Question: i want to get last 1 week record from database using current date but my query wil not getting any result from database help me i try so much see screen shot

date which store in database is in "datetime" format and date which i used current date 1 week old date is in string format what is problem please help me
'''
value save in database in this format " 19/02/2014 14:08"
jobarr = db.getALLCompJobs(sCurrent,sWeekBefore);
private static final String TABLE_COMPLETED_JOBS = "jobs";
private static final String KEY_COMPID = "_compid";
private static final String KEY_TIMEJOB = "timejob";
private static final String KEY_TIMEWEEK = "timeweek";
private static final String KEY_PICK = "pick";
private static final String KEY_DEST = "dest";
private static final String KEY_FARE = "fare";
String CREATE_COMPLETED_TABLE = "CREATE TABLE " + TABLE_COMPLETED_JOBS
+ "(" + KEY_COMPID + " INTEGER PRIMARY KEY," + KEY_TIMEJOB
+ " TEXT," + KEY_PICK + " TEXT," + KEY_DEST + " TEXT,"
+ KEY_FARE + " TEXT,"
+ KEY_TIMEWEEK + " datetime" + ")";
public List<JobSchmeModel> getALLCompJobs(String sCurrent,String sWeekBefore) {
List<JobSchmeModel> compjobsList = new ArrayList<JobSchmeModel>();
String selectQuery = "SELECT * FROM " + TABLE_COMPLETED_JOBS + " WHERE "
+ KEY_TIMEWEEK + ">=" + sWeekBefore + " AND " + KEY_TIMEWEEK + "<=" + sCurrent + "
ORDER BY "+KEY_COMPID+" DESC";
SQLiteDatabase db = this.getWritableDatabase();
Cursor cursor = db.rawQuery(selectQuery, null);
when i see in debug query look like this
SELECT * FROM jobs WHERE timeweek>=19/02/2014 09:17 AND timeweek<=26/02/2014
09:17 ORDER BY _compid DESC
'''
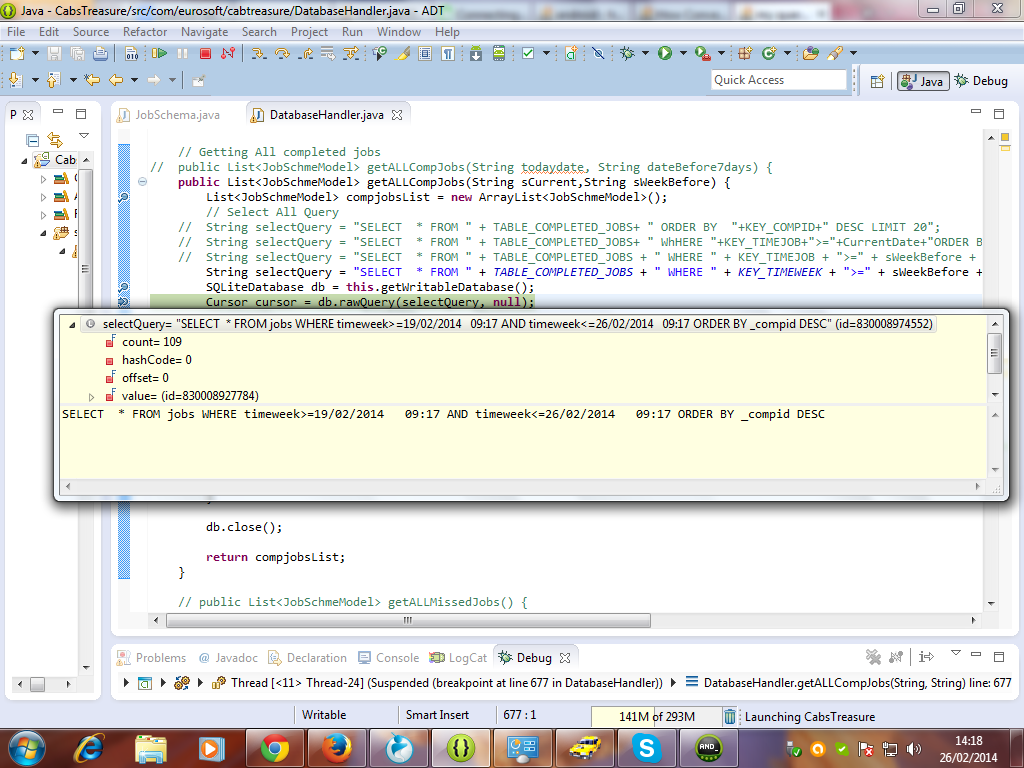
Answer: You need to quote your literals here:
'''
SELECT * FROM jobs WHERE timeweek>=19/02/2014 09:17 AND timeweek<=26/02/2014
'''
like this
'''
SELECT * FROM jobs WHERE timeweek>='19/02/2014 09:17' AND timeweek<='26/02/2014'
'''
This will fix the . However, it will use lexicographic (alphabetical) ordering and not chronological ordering as the data is really just strings, not datetime stamps.
To make it behave the way you want, you need to change the stored data so that the ordering matches chronological ordering. For example, use
1. Unix timestamps (seconds since epoch) or Java timestamps (milliseconds since epoch)
2. ISO 8601 stamps like YYYY-MM-DD'T'HH:MM
Probably the most straightforward way is to the dates returned by the server using a 'SimpleDateFormat' and store the Java millisecond timestamp in database.